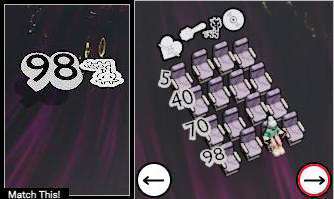
Task: seats
Answer: yes